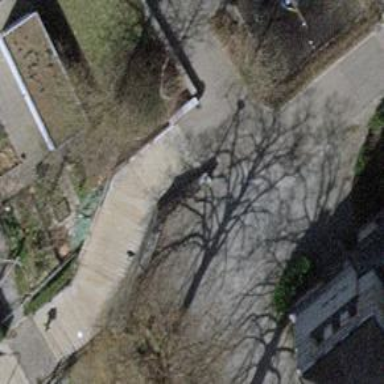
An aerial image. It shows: Road with steps.